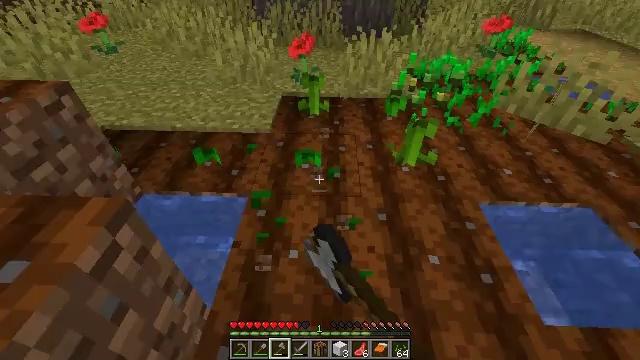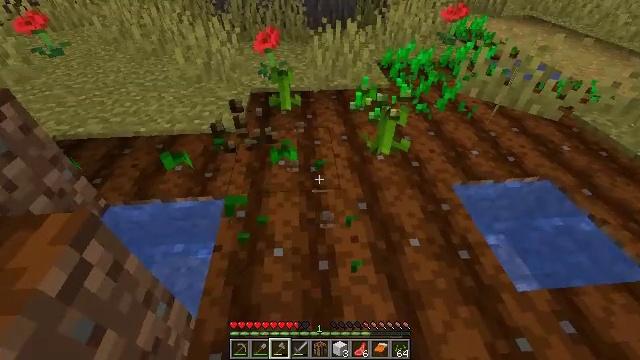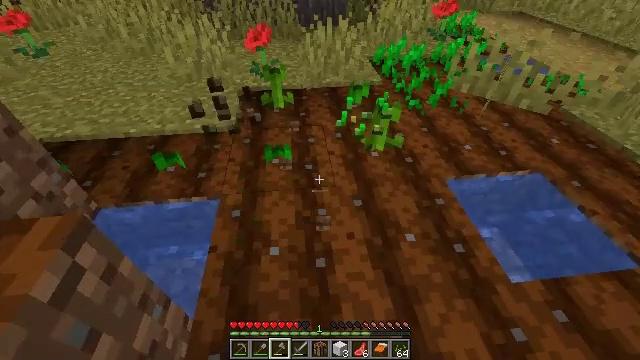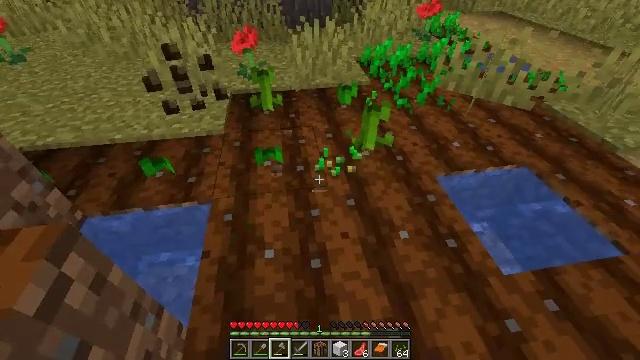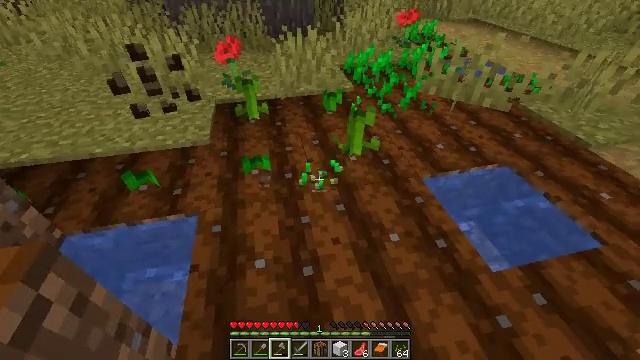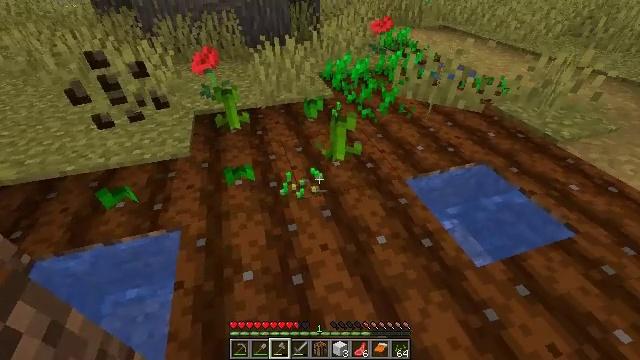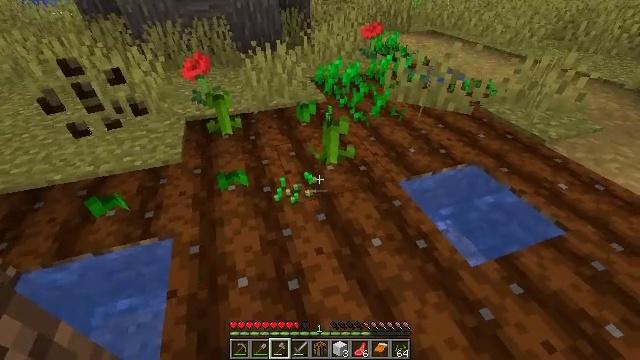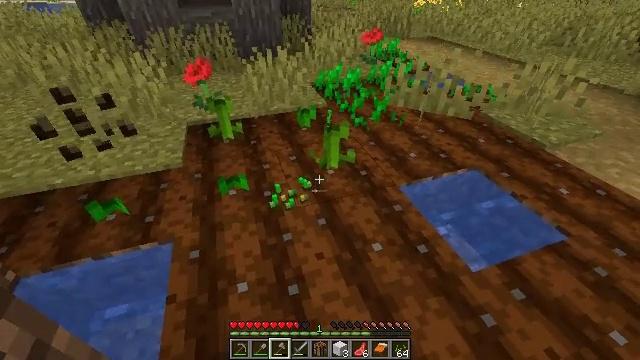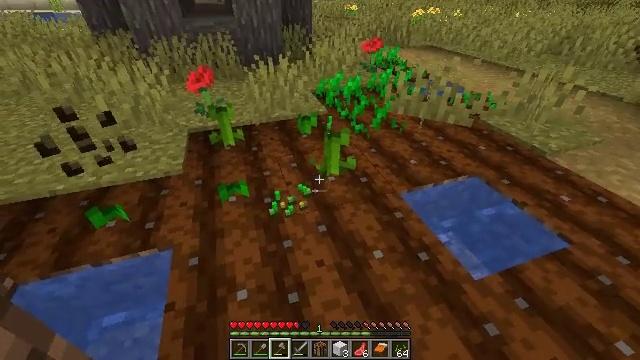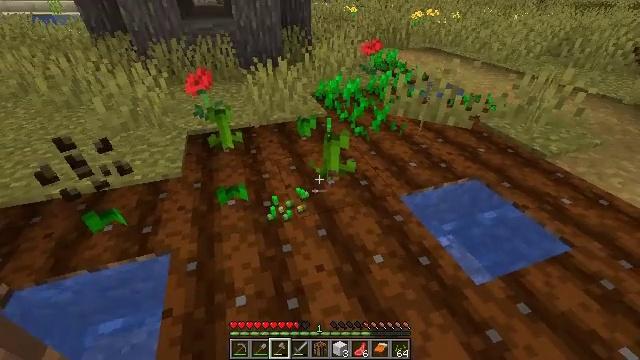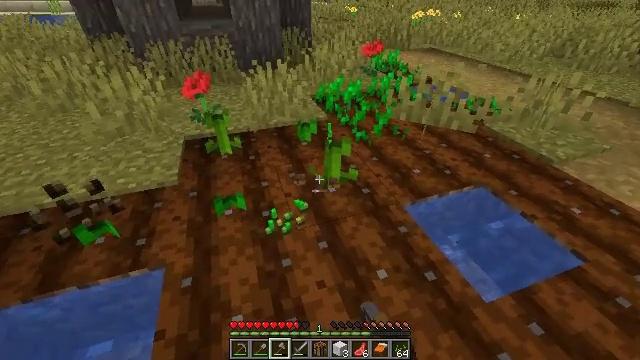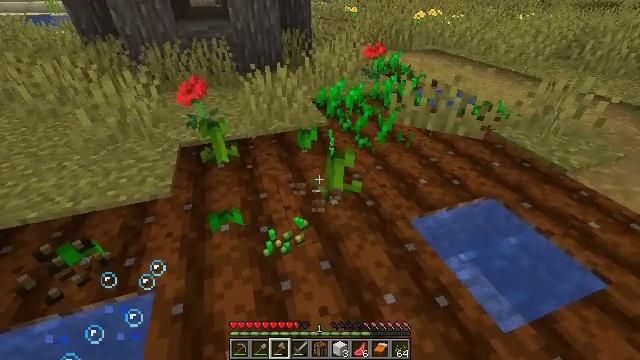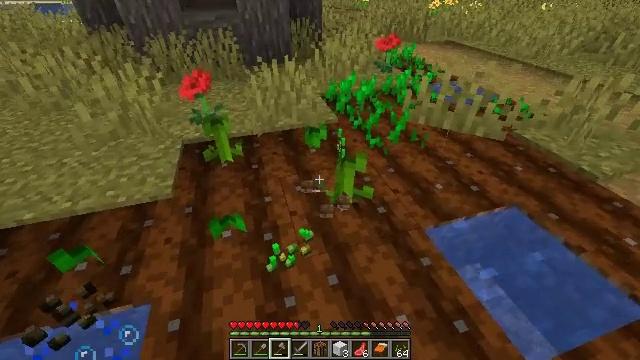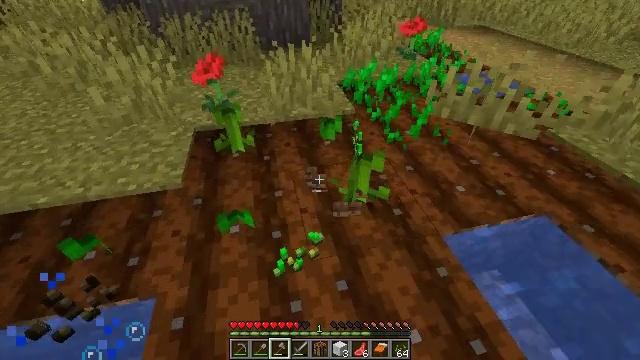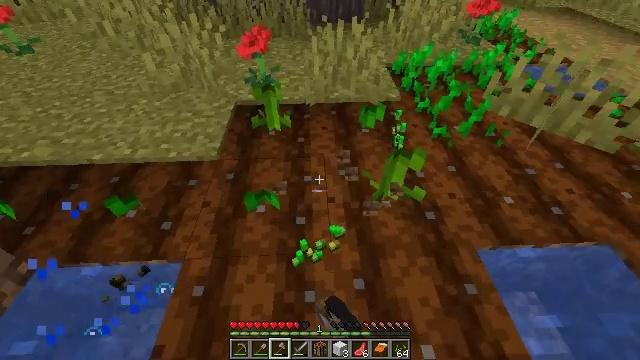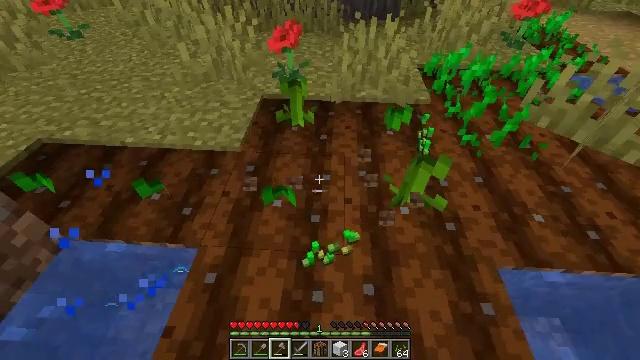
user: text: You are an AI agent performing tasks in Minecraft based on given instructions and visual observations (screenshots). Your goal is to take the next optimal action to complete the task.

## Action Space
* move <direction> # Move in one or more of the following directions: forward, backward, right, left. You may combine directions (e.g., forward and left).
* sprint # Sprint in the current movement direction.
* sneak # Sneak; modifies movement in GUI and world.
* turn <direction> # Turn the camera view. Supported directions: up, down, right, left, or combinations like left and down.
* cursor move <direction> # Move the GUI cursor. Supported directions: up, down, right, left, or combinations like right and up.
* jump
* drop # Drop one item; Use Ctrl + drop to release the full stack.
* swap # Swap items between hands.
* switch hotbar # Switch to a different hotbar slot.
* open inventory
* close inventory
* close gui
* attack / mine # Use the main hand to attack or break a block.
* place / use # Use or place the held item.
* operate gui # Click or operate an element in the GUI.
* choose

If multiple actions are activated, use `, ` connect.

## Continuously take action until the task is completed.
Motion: motion action
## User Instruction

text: Break the farmland to revert it to dirt.
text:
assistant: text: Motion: turn right and down
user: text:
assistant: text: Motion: turn right
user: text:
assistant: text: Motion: turn right
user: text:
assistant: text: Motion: turn right and up
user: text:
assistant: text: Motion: turn right and up
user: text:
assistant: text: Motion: turn right
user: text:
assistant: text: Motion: turn up
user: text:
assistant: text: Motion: turn up
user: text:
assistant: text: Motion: move forward, attack / mine
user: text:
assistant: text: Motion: move forward, attack / mine
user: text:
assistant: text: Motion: move forward, attack / mine
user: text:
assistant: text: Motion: move forward, turn left and down, attack / mine
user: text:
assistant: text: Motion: turn left and down, attack / mine
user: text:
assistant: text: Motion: turn left and down, attack / mine
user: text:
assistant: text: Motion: turn left, attack / mine
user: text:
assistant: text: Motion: turn left, attack / mine
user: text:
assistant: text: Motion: attack / mine
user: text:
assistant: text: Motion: turn left, attack / mine
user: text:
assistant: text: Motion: turn left, attack / mine
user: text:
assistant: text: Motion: turn left, attack / mine
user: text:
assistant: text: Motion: attack / mine
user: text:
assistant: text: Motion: attack / mine
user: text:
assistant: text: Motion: attack / mine
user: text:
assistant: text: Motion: attack / mine
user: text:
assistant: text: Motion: attack / mine
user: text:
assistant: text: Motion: attack / mine
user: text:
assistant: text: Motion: attack / mine
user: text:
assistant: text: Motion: attack / mine
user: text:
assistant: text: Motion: move forward and move right
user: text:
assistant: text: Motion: move forward and move right, turn left